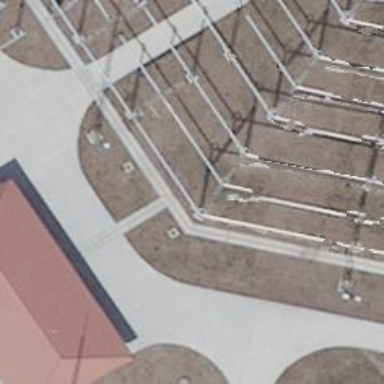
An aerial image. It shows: Power line with 3 cables. The line type is busbar.